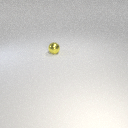
small yellow metal sphere